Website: lowes
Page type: billing-address
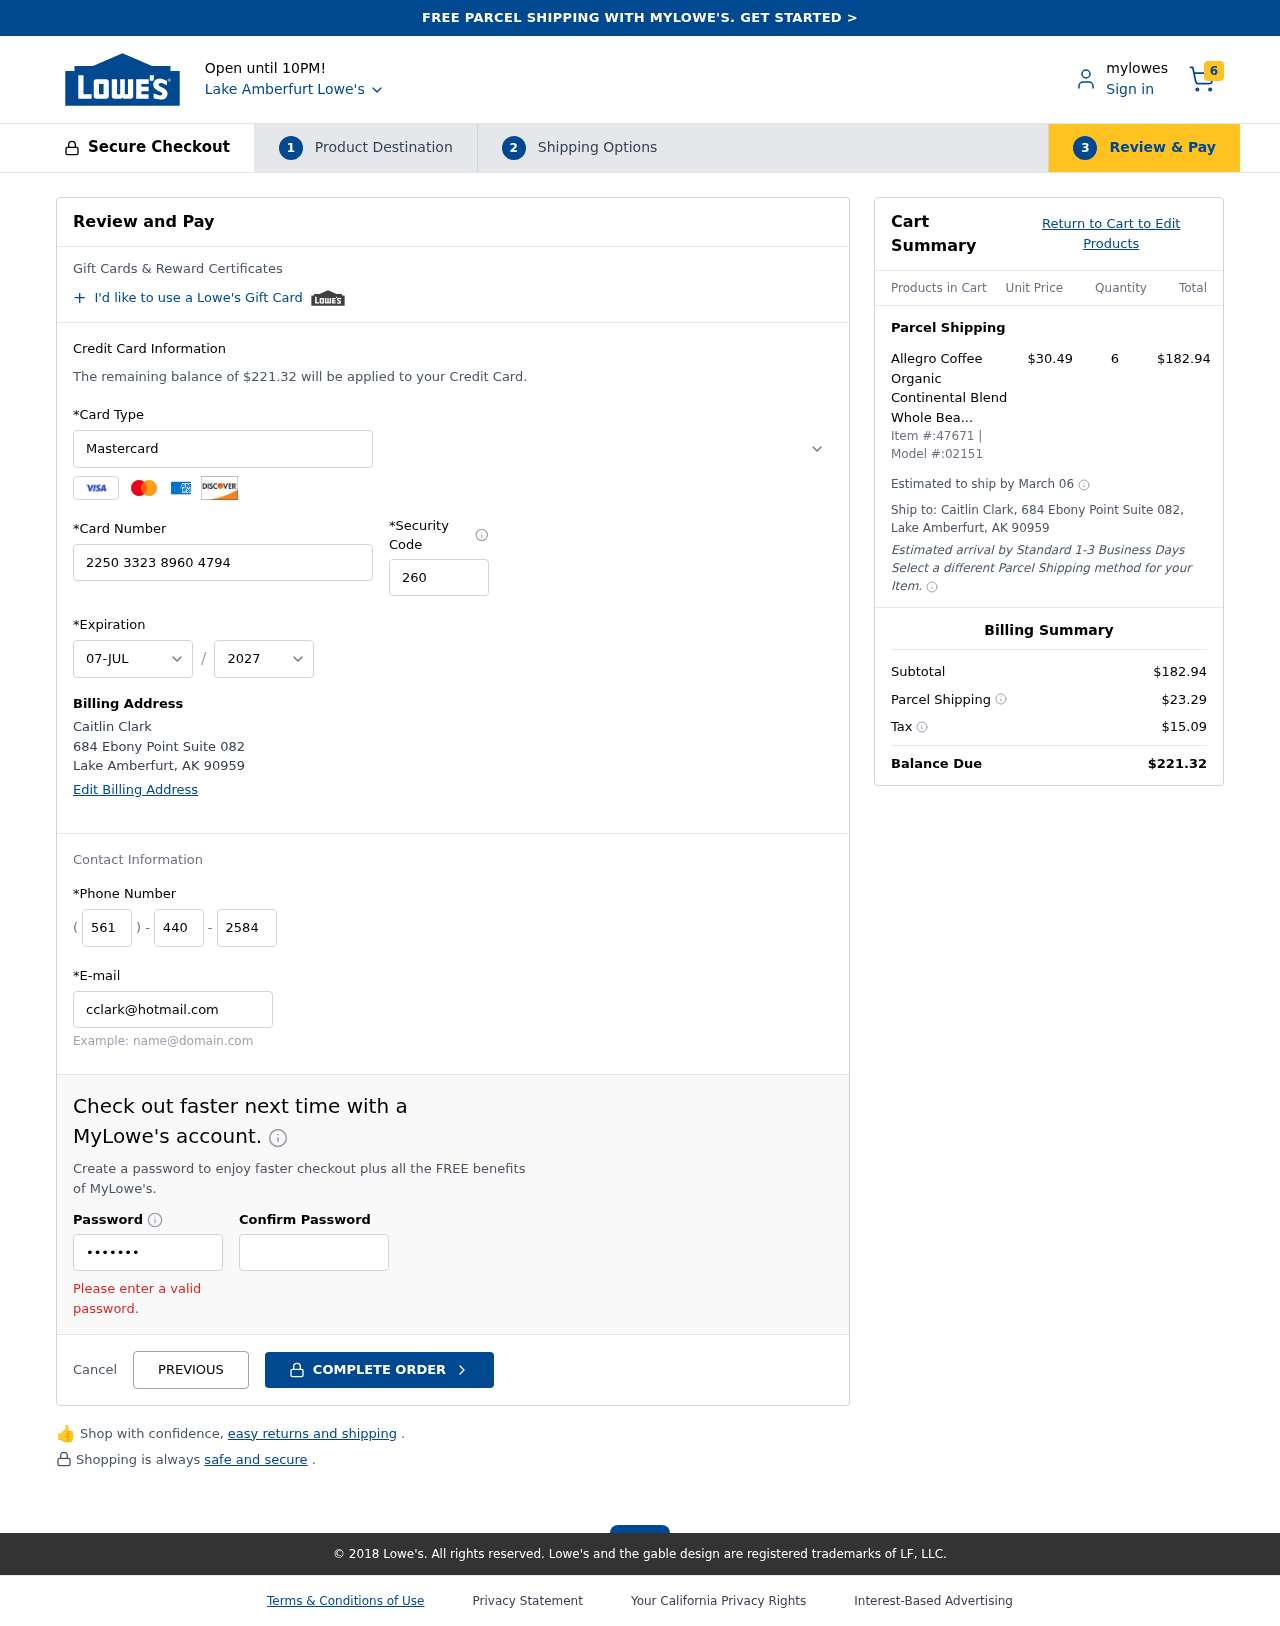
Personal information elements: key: PII_CARD_CVV
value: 260
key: PII_CARD_EXPIRY_MONTH
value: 07
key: PII_CARD_EXPIRY_YEAR
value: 27
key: PII_CARD_NUMBER
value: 2250 3323 8960 4794
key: PII_CARD_TYPE
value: Mastercard
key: PII_CITY
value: Lake Amberfurt
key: PII_CITY_STATE_ZIP
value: Lake Amberfurt, AK 90959
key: PII_EMAIL
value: cclark@hotmail.com
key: PII_FULLNAME
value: Caitlin Clark
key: PII_PHONE_AREA
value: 561
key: PII_PHONE_PREFIX
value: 440
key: PII_PHONE_SUFFIX
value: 2584
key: PII_STREET
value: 684 Ebony Point Suite 082
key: PII_FULLNAME2
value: Caitlin Clark
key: PII_STATE_ABBR
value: AK
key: PII_POSTCODE
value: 90959
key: PII_POSTCODE_FULL
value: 90959
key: PII_CITY_STATE
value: Lake Amberfurt, AK
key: PII_POSTCODE_NUMERIC
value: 90959
Product elements: key: PRODUCT1_NAME
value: Allegro Coffee Organic Continental Blend Whole Bean Coffee, 12 oz
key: PRODUCT1_PRICE
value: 30.49
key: PRODUCT1_QUANTITY
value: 6
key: PRODUCT_ITEM_NUMBER
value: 47671
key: PRODUCT_MODEL_NUMBER
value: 02151
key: PRODUCT1_LINE_TOTAL
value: $182.94
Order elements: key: ORDER_NUM_ITEMS
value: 6
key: ORDER_TOTAL
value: $221.32
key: ORDER_SHIPPING_DATE
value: March 06
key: ORDER_SUBTOTAL
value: $182.94
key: ORDER_SHIPPING_COST
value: $23.29
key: ORDER_TAX
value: $15.09